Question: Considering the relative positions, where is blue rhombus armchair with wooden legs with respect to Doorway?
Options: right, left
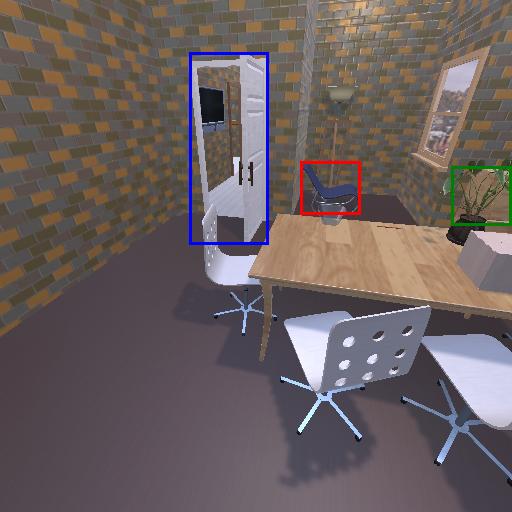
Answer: right